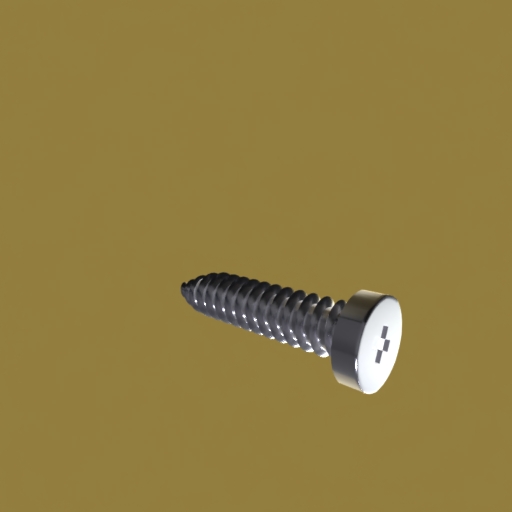
Label: screw